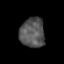
Tissue: prostate
Cell type: T cells
Senescence score: 0.3286
Nuclear area (px): 719
Mean DAPI intensity: 85.601